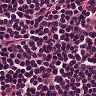
Metastatic tissue present: no